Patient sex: F
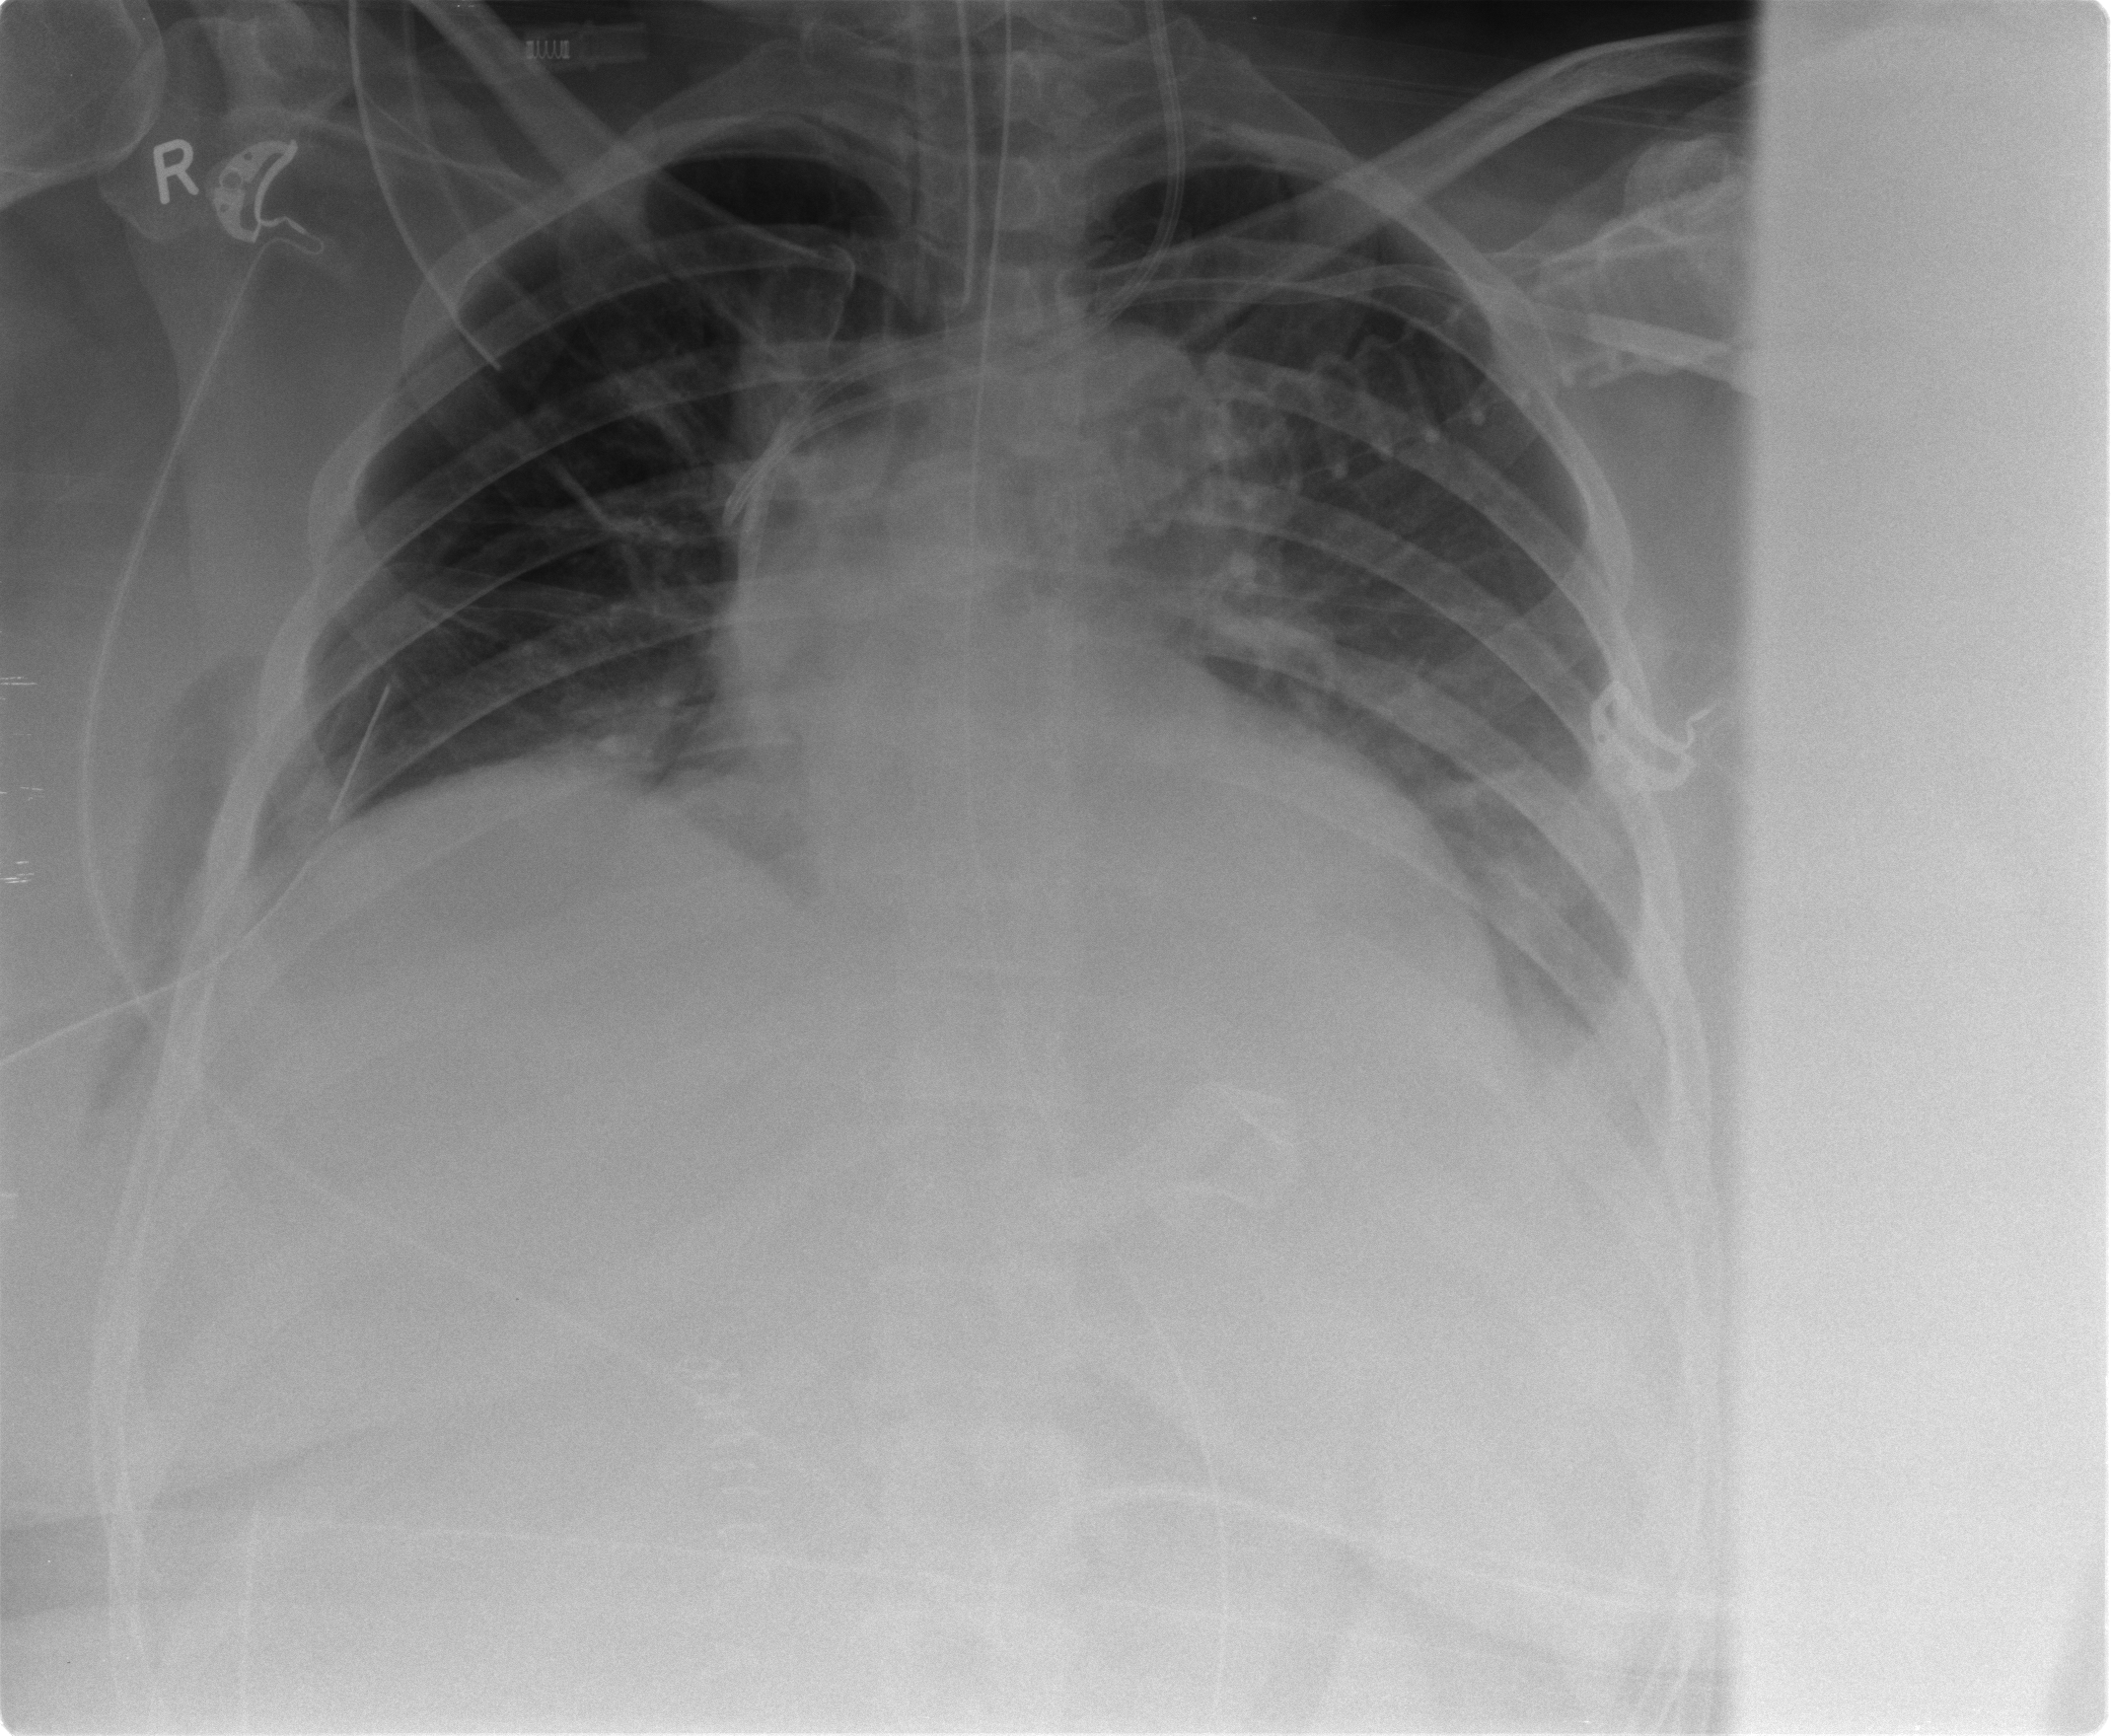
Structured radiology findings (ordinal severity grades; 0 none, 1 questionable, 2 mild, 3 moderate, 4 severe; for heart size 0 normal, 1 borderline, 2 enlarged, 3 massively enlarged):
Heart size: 2
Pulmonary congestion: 0
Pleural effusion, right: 1
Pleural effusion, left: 2
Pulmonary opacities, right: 0
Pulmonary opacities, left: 0
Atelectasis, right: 2
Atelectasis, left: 2